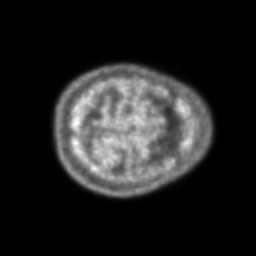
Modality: PET
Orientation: axial
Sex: female
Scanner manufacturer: ge